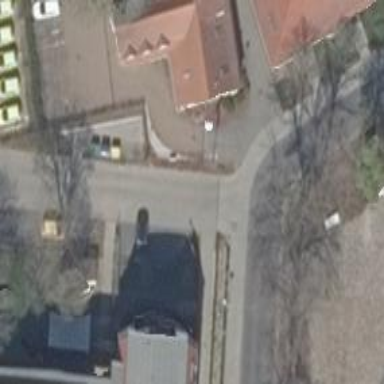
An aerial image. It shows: Sidewalk.